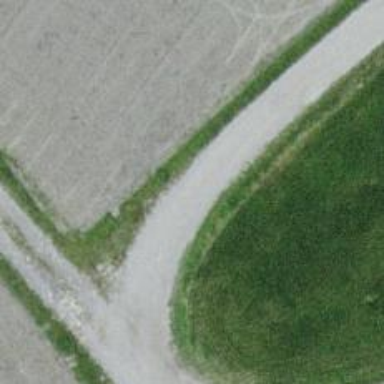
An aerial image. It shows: Gravel track with grade 2 tracktype.